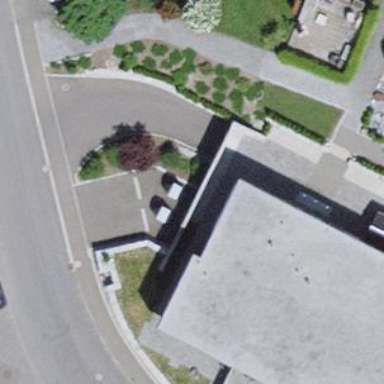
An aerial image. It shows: Parking entrance.